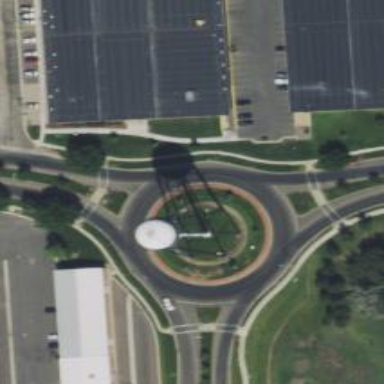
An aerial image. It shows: Water tower that is man-made.